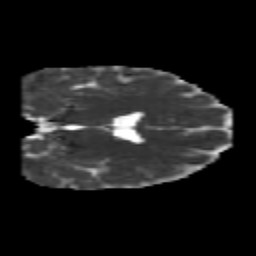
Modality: MD
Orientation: coronal
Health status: healthy
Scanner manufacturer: philips
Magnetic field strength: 3 T
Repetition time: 6.964 s
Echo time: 0.092 s